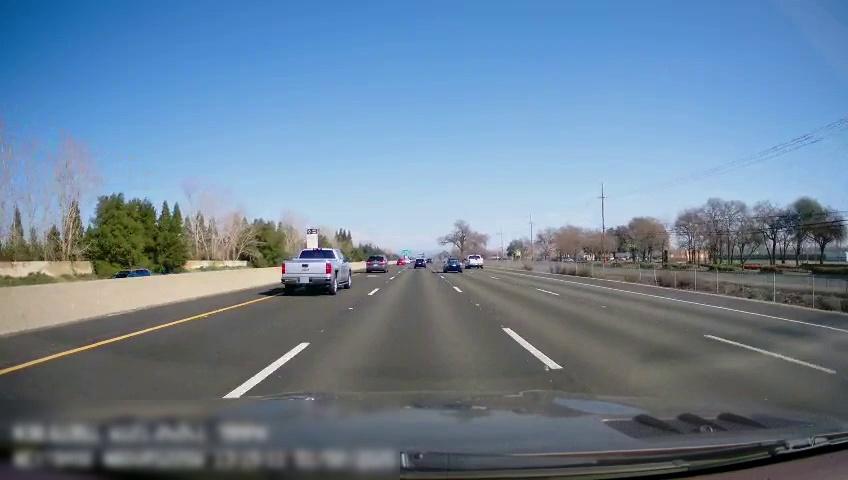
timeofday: Day
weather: Sunny
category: Drivable Space
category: Vehicles | SUV
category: Vehicles | Truck
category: Vehicles | Car
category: Vehicles | Car
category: Vehicles | Truck
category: Vehicles | SUV
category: Lanes | Current Lane
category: Lanes | Current Lane
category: Lanes | Current Lane
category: Lanes | Alternate Lane
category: Lanes | Alternate Lane
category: Traffic | Signs